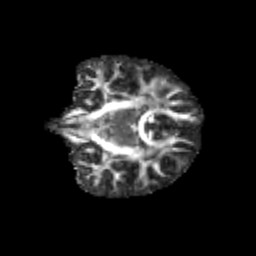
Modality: FA
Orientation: coronal
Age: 10
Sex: male
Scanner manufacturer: siemens
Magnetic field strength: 3 T
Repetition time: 3.8 s
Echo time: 0.07 s